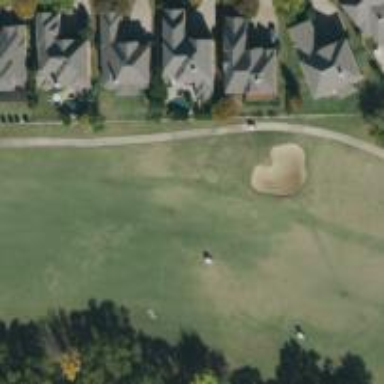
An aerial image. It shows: View of golf hole.